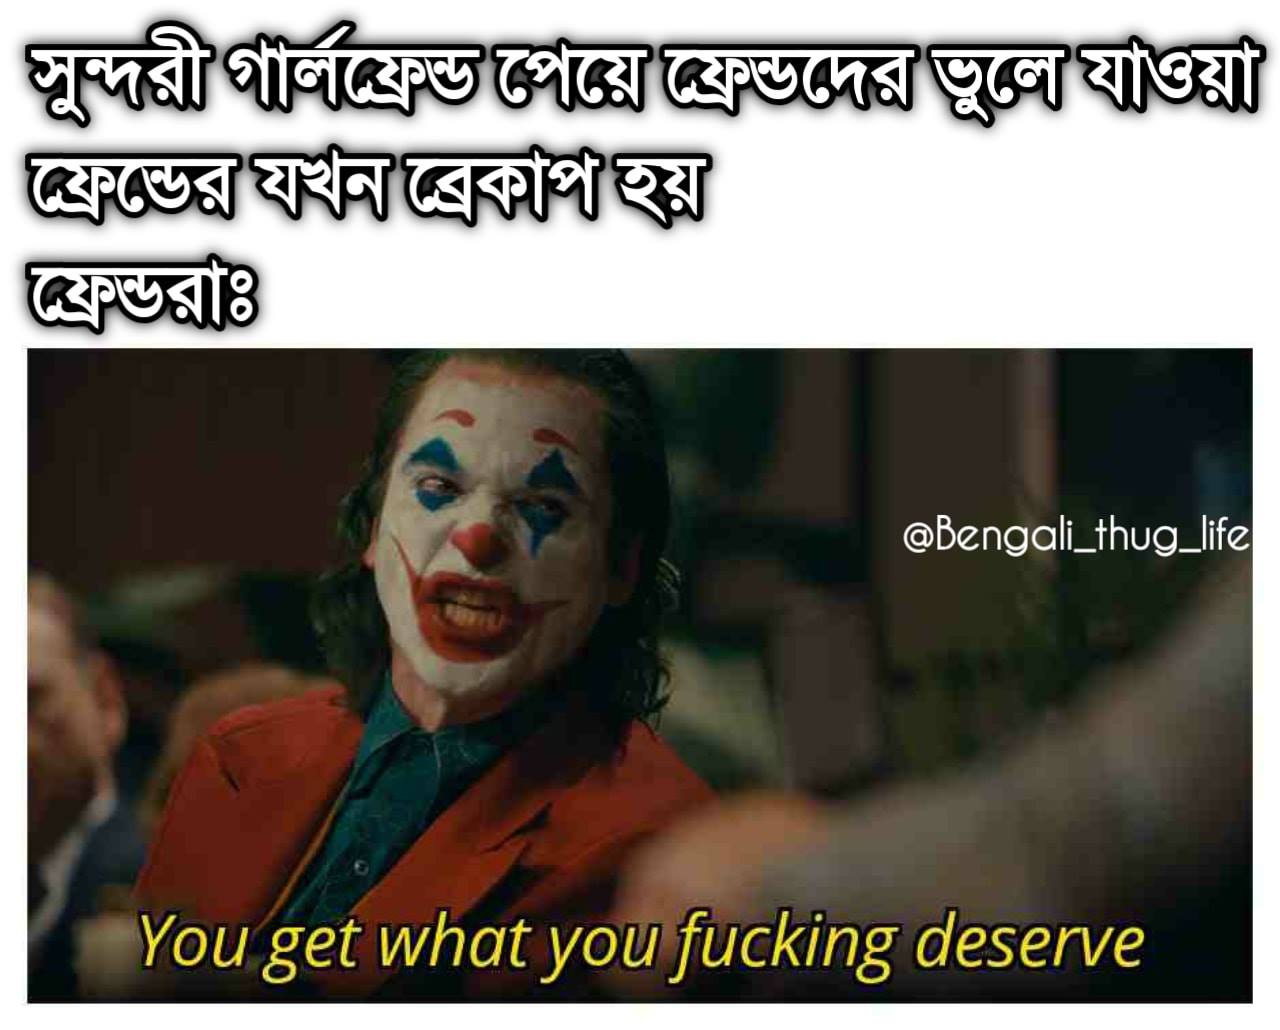
Caption: সুন্দরী গালফ্রেন্ডে পেয়ে ফ্রেন্ডদের ভুলে যাওয়া ফ্রেন্ডের যখন ব্রেকাপ হয়  ফ্রেন্ডরাঃ  You get what you fucking deserve
Label: non-hate